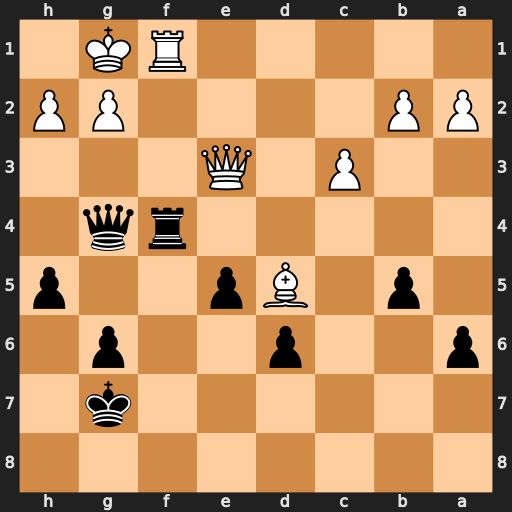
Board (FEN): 8/6k1/p2p2p1/1p1Bp2p/5rq1/2P1Q3/PP4PP/5RK1
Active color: b
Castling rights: -
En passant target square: -
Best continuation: Rxf1+ Kxf1 Qd1+ Kf2 Qxd5